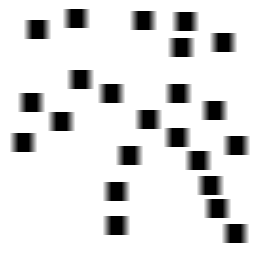
Squares: 23
Triangles: 0
Stars: 0
Total shapes: 23